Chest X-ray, AP view. Patient: 14 years old, sex F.
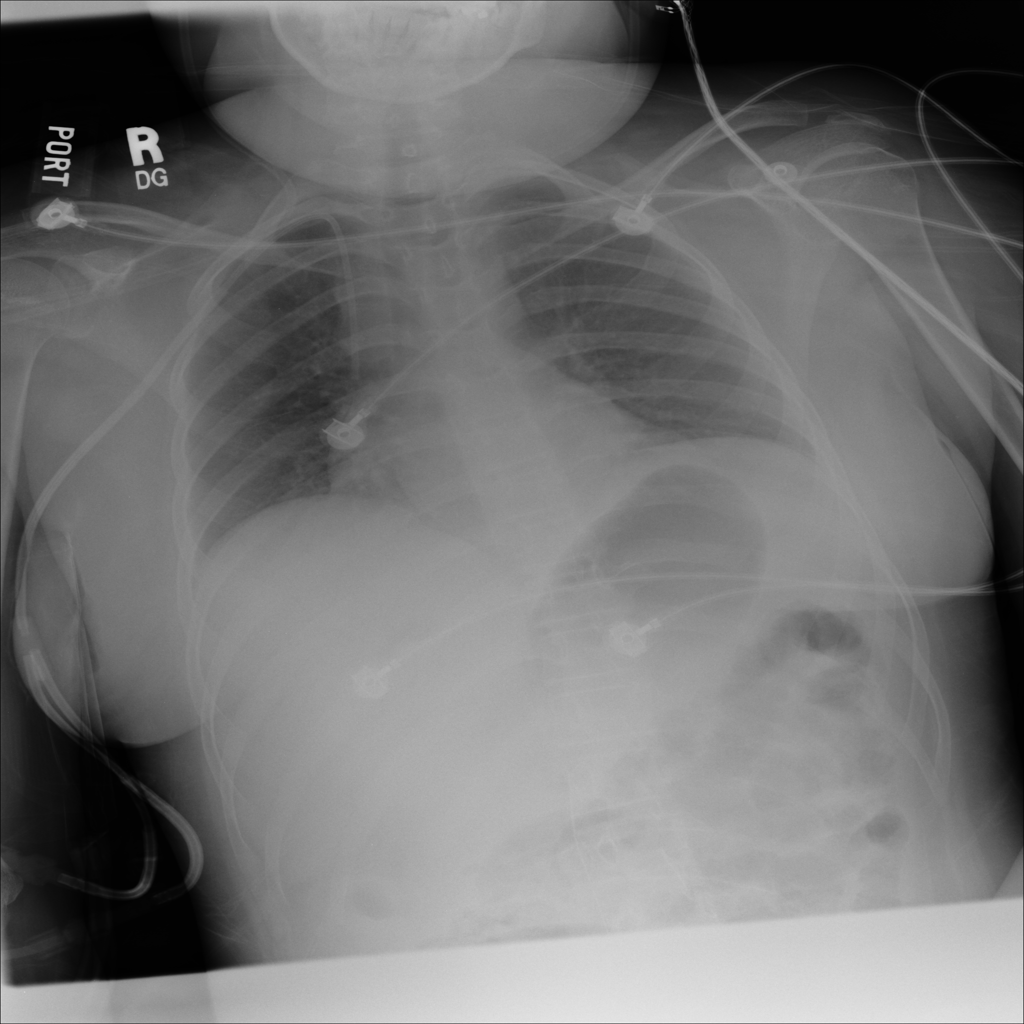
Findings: No Finding